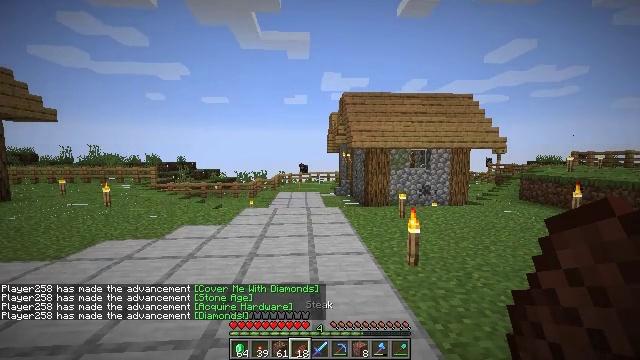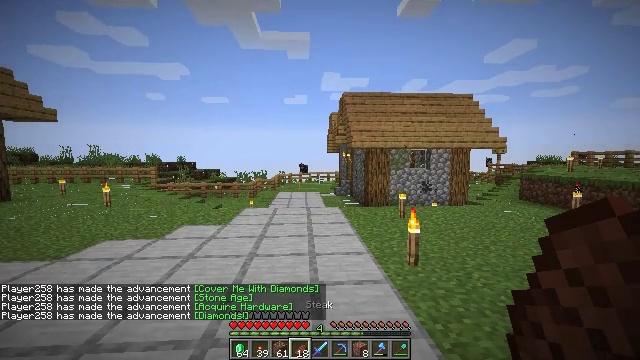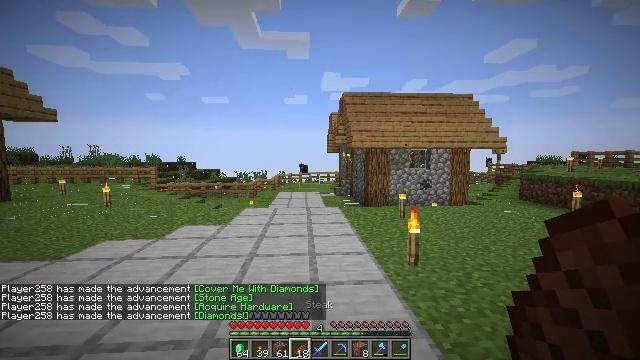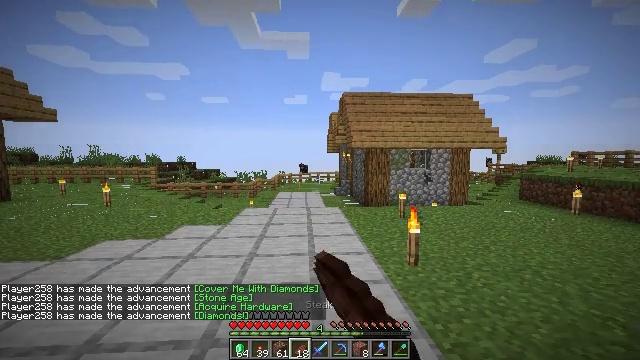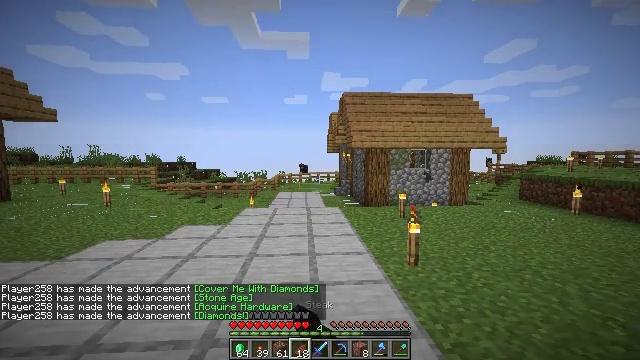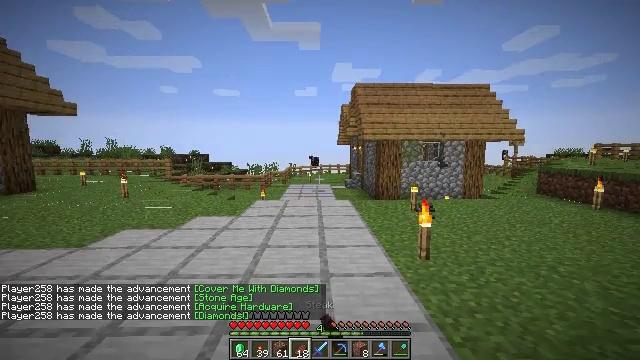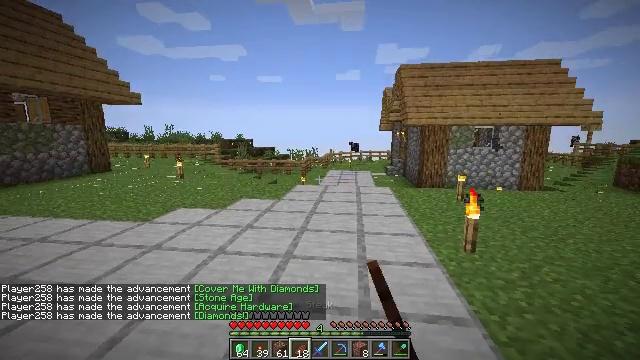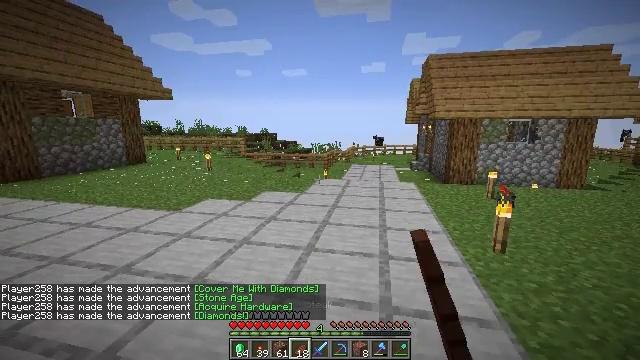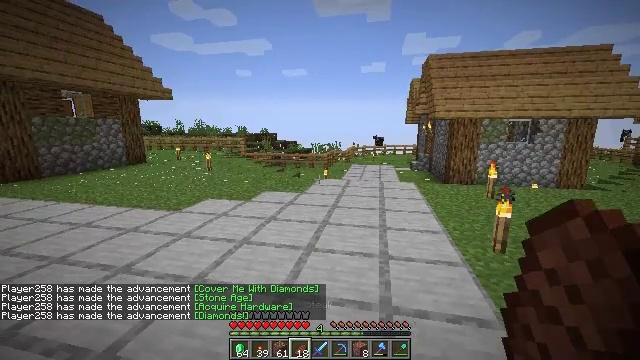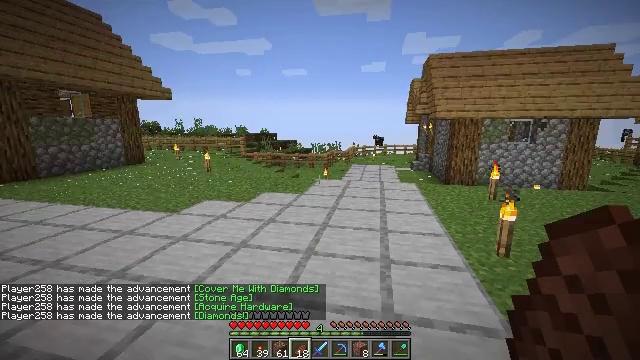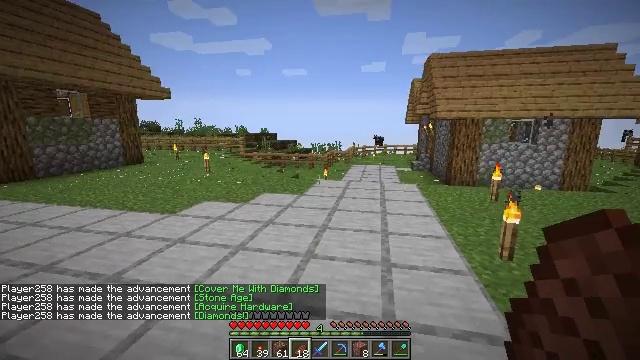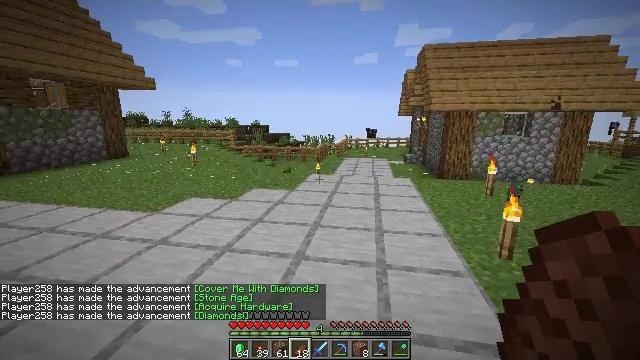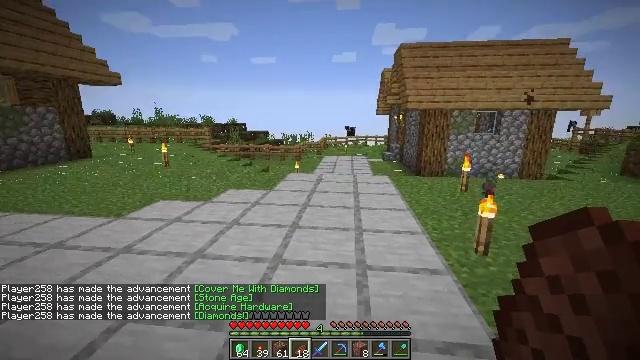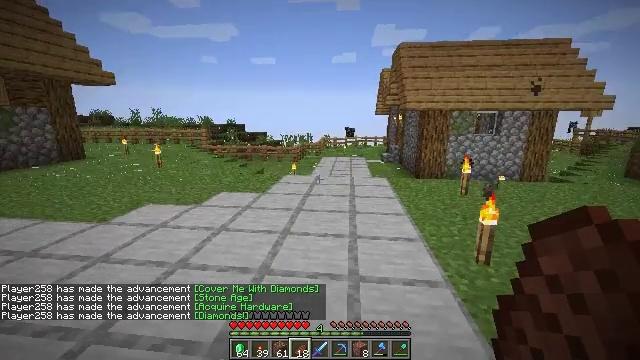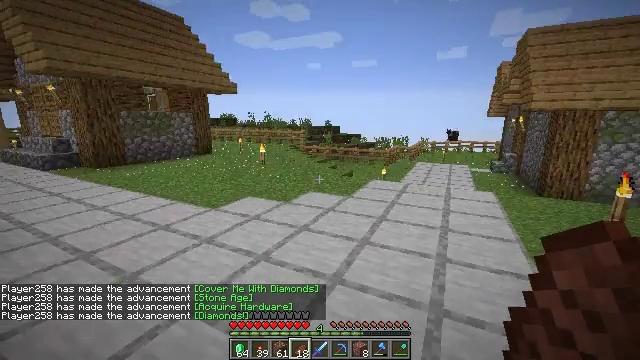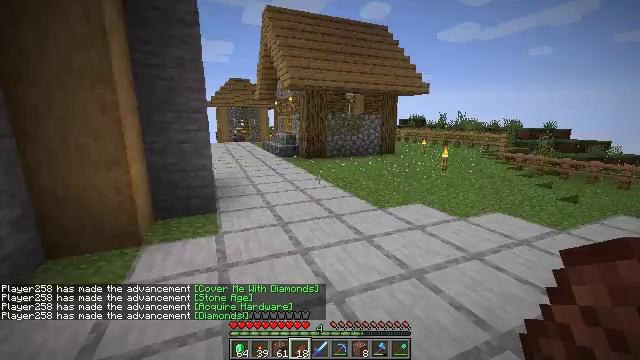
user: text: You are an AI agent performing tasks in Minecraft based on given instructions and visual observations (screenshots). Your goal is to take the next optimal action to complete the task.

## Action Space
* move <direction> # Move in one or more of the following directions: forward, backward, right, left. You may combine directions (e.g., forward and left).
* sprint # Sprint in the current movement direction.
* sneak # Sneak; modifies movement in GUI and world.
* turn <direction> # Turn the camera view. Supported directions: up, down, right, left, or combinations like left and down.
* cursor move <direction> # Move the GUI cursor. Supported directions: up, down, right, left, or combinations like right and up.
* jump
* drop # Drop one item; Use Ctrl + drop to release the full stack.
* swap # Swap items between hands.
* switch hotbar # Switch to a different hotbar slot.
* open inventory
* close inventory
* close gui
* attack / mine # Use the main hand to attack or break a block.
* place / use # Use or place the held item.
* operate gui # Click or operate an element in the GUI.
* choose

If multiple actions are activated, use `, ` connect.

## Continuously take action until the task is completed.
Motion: motion action
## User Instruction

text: craft item air
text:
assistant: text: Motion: no_op
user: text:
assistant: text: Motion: attack / mine
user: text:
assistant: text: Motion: attack / mine
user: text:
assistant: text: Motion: no_op
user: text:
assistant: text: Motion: turn left and down
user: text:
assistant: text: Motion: turn left and down
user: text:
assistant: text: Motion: turn left and down
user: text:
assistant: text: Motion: no_op
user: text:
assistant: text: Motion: move forward
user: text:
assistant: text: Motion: move forward
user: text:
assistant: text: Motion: move forward, turn right and down
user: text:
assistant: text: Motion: move forward and move right, turn right
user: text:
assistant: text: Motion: move forward and move right
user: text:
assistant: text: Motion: move forward and move right, turn left
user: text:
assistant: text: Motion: move forward and move right, turn left
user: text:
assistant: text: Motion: move forward and move right, turn left
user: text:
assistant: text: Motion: move right, turn left
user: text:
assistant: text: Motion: no_op
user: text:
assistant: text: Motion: no_op
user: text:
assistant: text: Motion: no_op
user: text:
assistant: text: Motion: no_op
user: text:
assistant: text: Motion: no_op
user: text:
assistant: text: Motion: no_op
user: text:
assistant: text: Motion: turn left and up
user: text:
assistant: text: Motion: turn left and up
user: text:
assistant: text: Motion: turn right and up
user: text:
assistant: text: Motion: turn right and up
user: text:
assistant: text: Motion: turn right and up
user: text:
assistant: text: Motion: move left, turn up
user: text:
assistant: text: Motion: move left, turn up